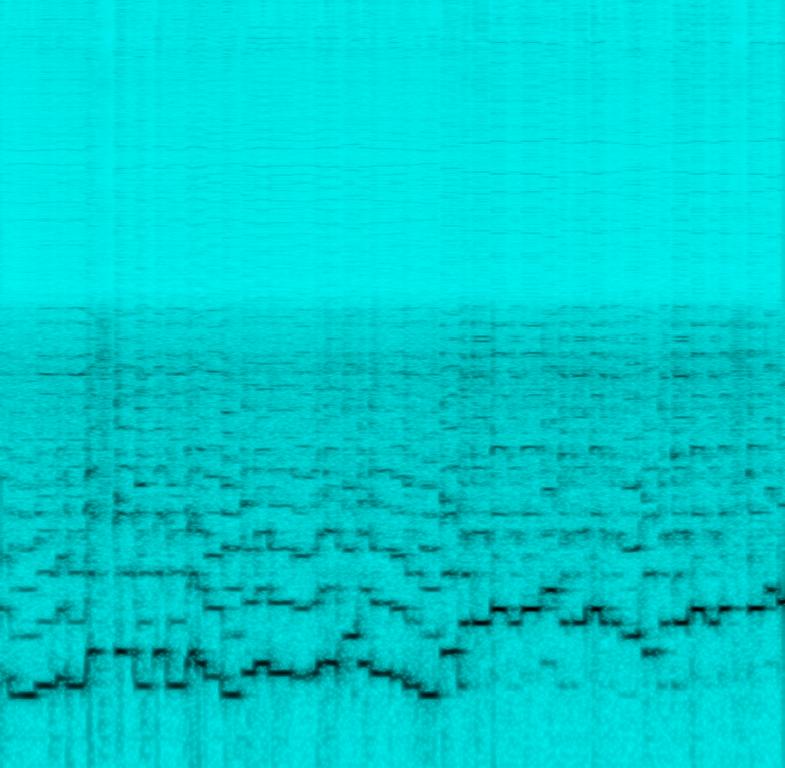
This is an amateur recording of an Irish folk music piece. It is an instrumental piece. There is an Irish flute playing a playful melody in a home setting. The atmosphere is cozy. This piece could be used in the soundtrack of an arcade adventure video game during the parts where the protagonist is traversing through forested areas.